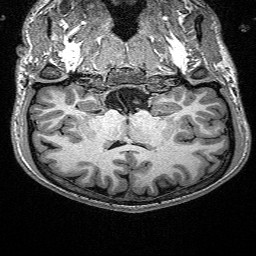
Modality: T1w
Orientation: sagittal
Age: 22
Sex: male
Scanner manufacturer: siemens
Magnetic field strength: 3 T
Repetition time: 2.4 s
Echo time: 0.03 s